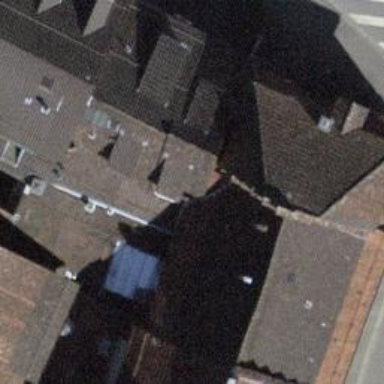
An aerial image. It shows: Terrace-style building with gabled roof.